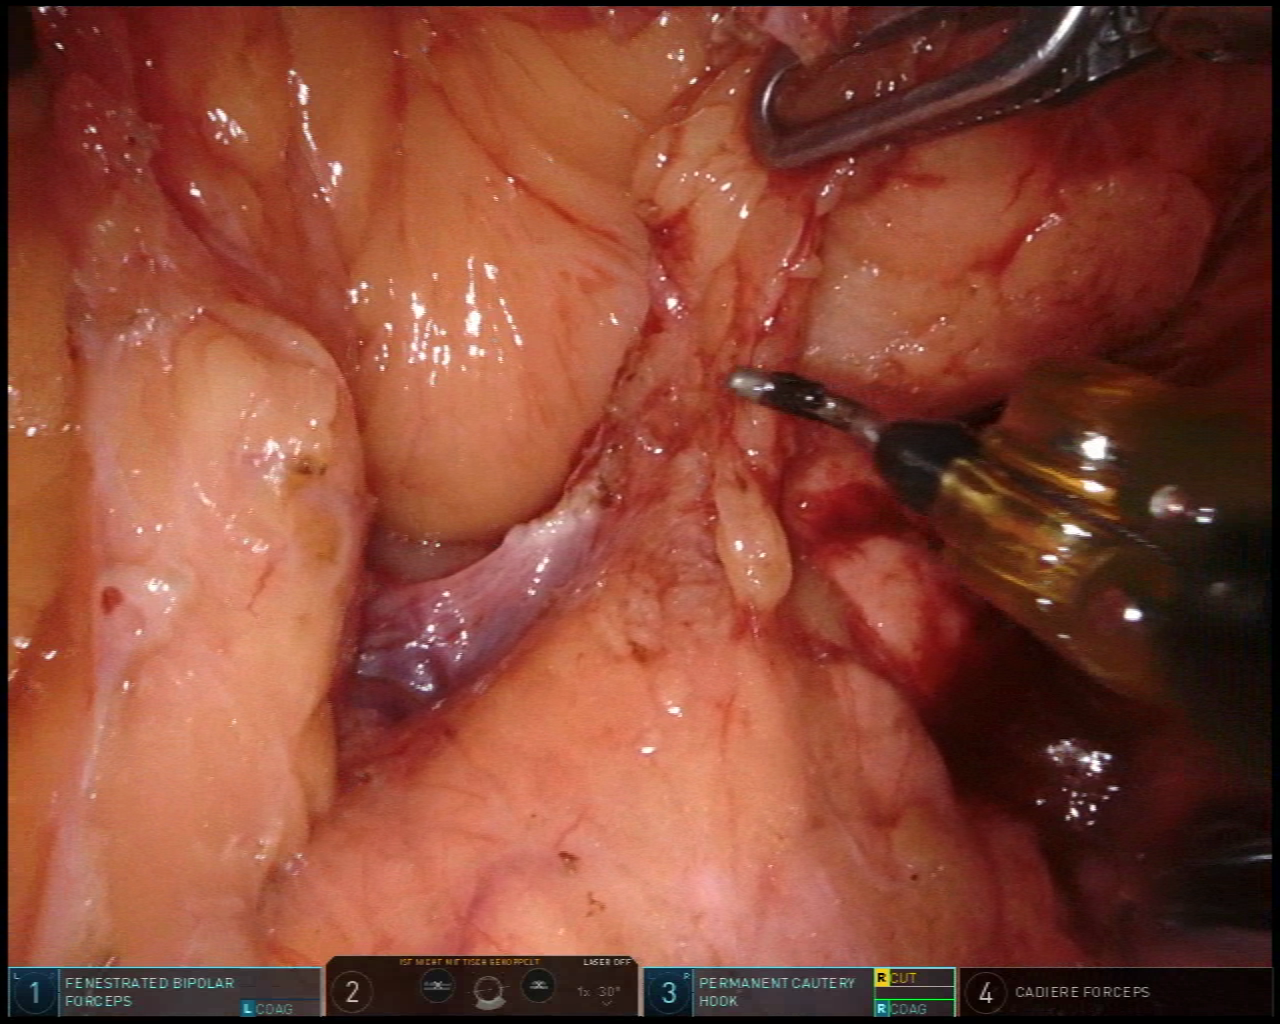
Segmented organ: pancreas
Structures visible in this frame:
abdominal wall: no
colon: no
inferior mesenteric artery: no
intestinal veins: no
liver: no
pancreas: yes
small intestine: no
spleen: no
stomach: yes
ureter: no
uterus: no
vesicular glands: no